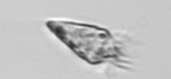
Label: Paratontonia_gracillima